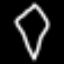
Label: diamond